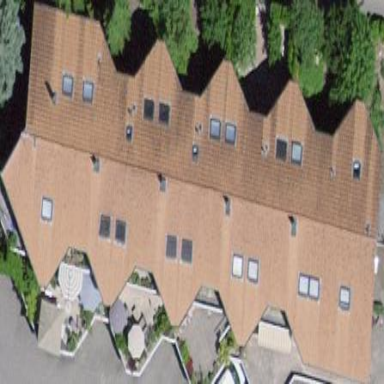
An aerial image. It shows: Terrace building with gabled roof made of roof tiles.